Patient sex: M
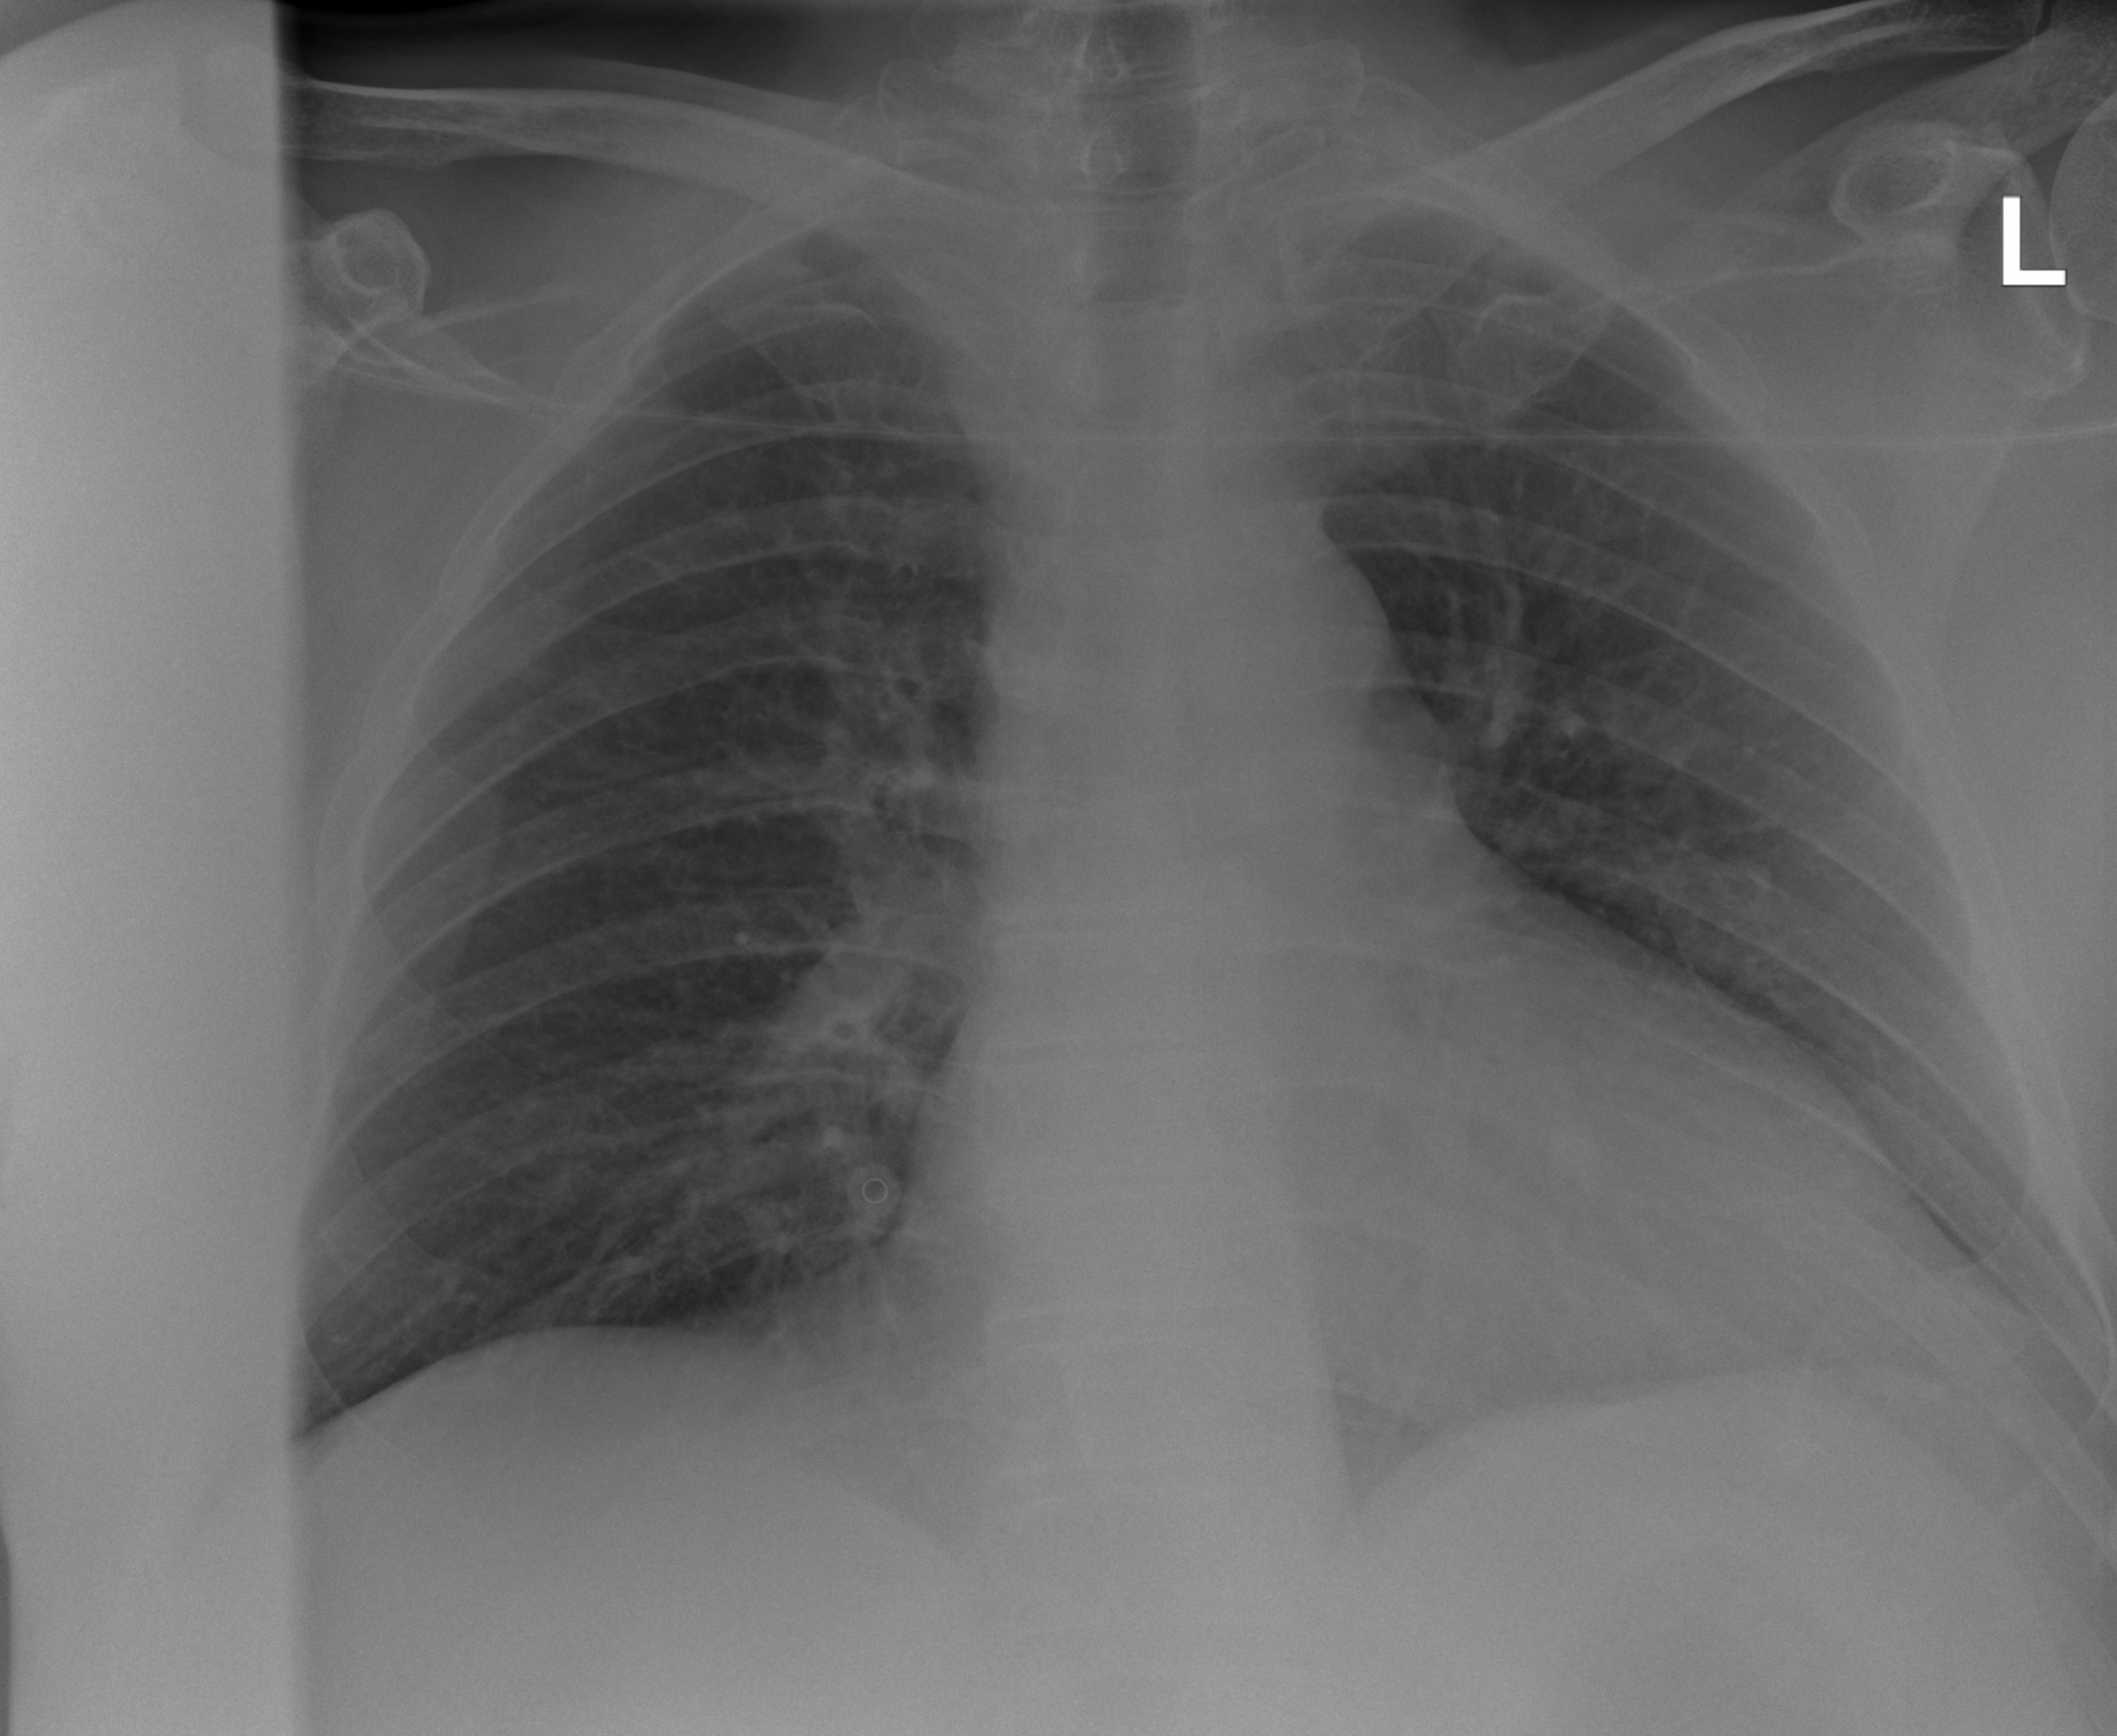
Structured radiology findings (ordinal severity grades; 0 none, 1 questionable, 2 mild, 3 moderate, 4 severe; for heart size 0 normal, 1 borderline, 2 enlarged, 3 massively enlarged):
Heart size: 2
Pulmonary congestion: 1
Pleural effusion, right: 0
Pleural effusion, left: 2
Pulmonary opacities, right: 0
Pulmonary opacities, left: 0
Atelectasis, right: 2
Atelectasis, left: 2